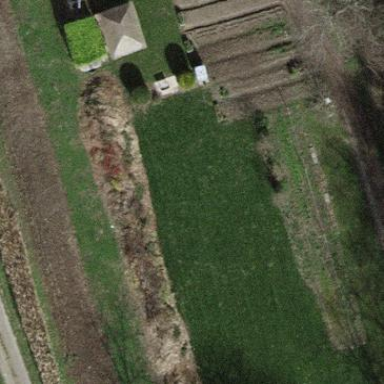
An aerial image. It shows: Garden that is leisure land.